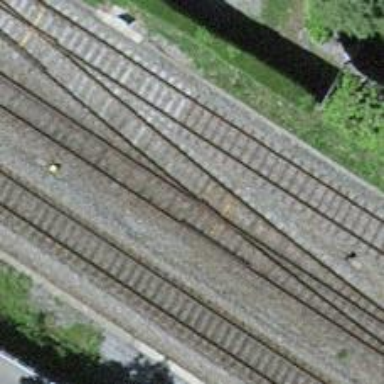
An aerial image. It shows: Siding railway track with one set of rails.